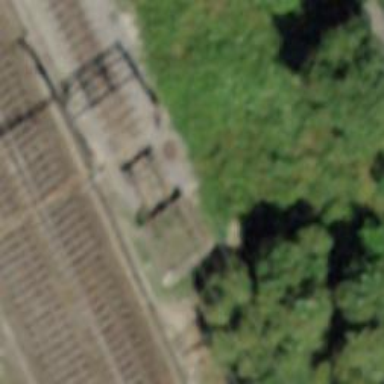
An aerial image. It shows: Railway buffer stop.